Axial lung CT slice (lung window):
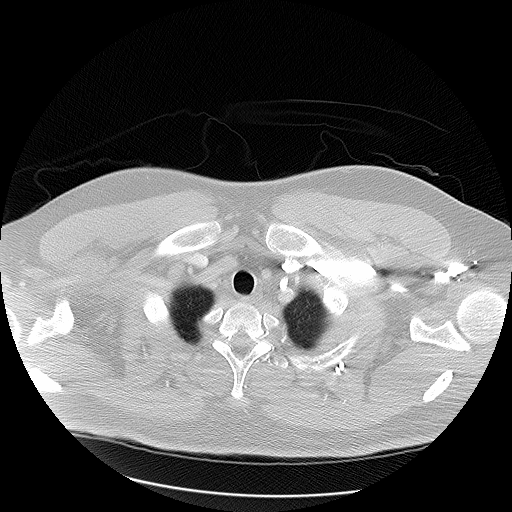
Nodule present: no